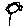
Label: flower